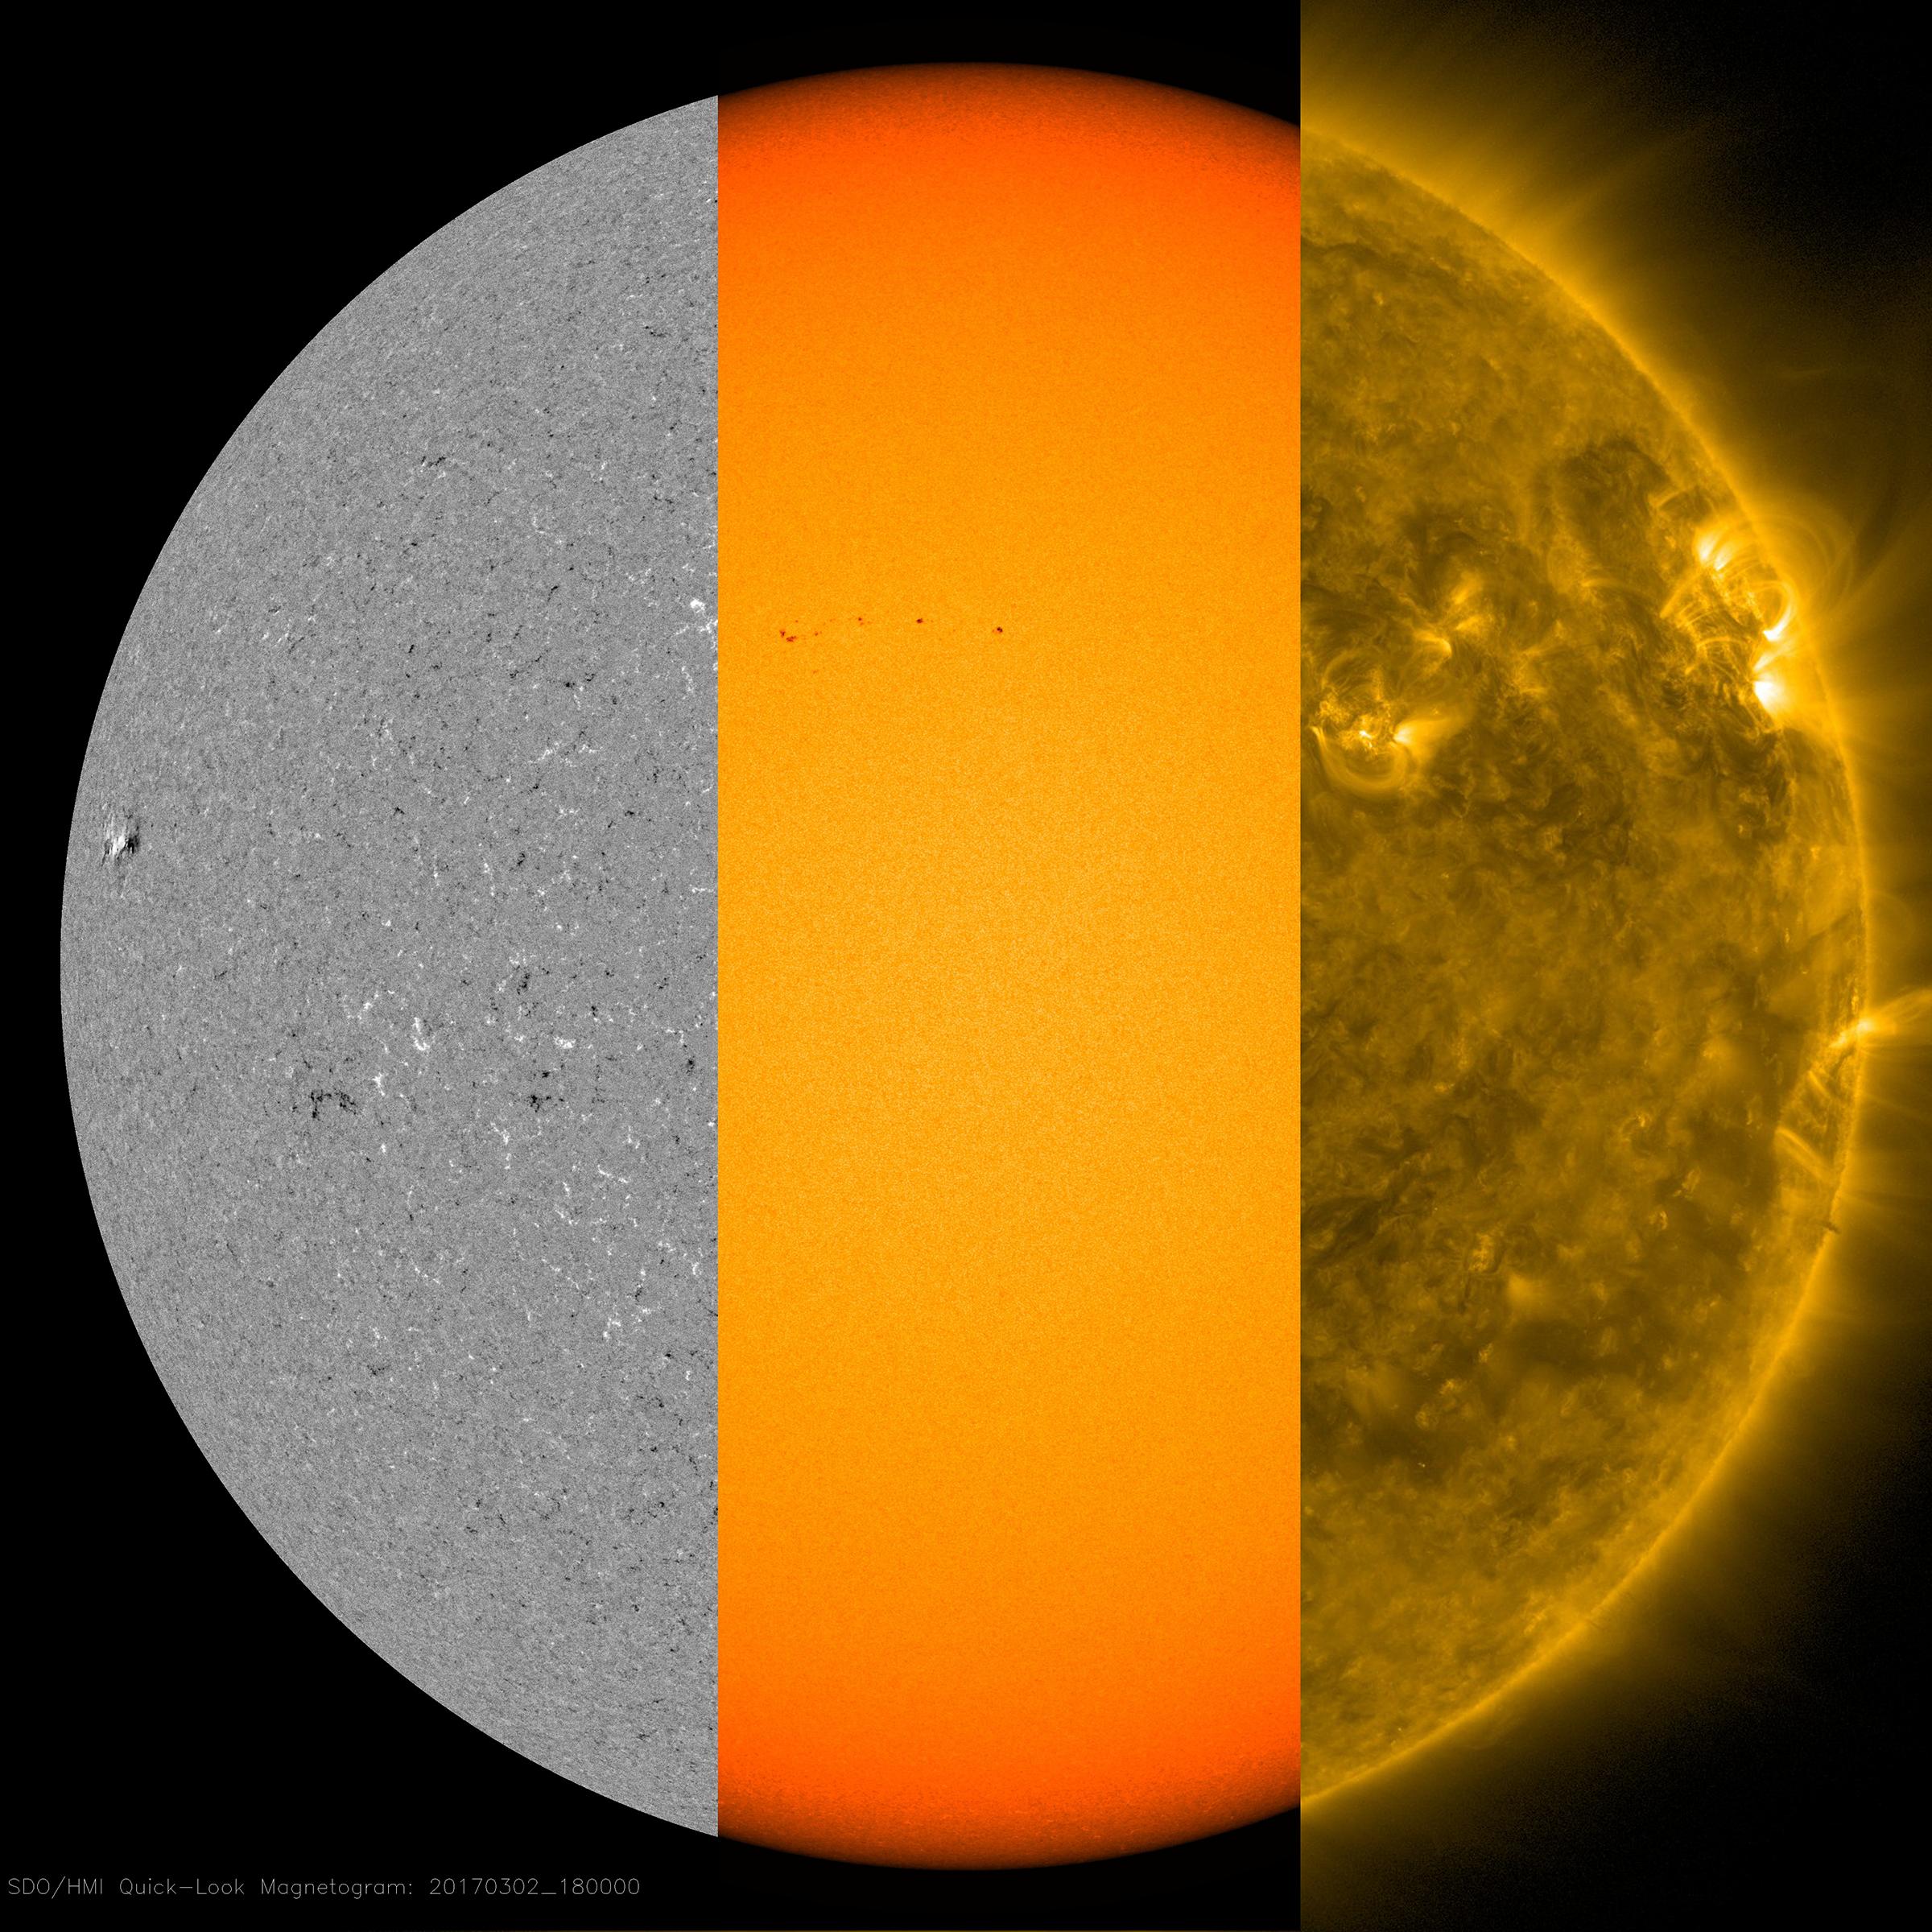
Sorting through Layers Sun, Solar Dynamics Observatory SDO, sun spots, magnetic field